Interaction volume radius: 5 \u00c5
Interaction volume height: 10 \u00c5
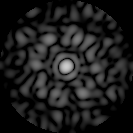
Disorder parameter: 0.7878